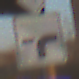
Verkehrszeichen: VerlaufVorfahrtsstrasse9
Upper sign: Vorfahrtsstrasse
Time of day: SunriseSunset
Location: Roofed (Suburban)
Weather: Clear
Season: NotSpecified
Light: Natural